Question:
I've already tried 'Package Control: Remove Pacakage' and then installing it again. The 'CoffeeScript.tmLanguage' be as normal. Anyone else experiencing this? How can it be fixed?
Here is the whole <URL>.
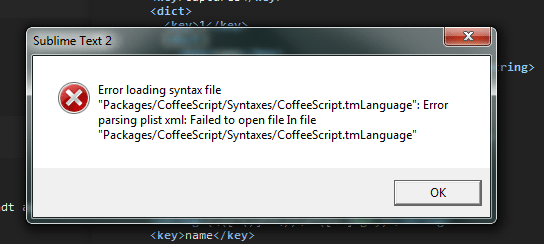
Answer: Turns out, the plugin changed the location of its 'CoffeeScript.tmLanguage' file. All you have to do is to 'View -> Syntax ->' and then select anything but CoffeeScript, and then simply switch back to CoffeeScript again. Sublime Text will figure out the new location.